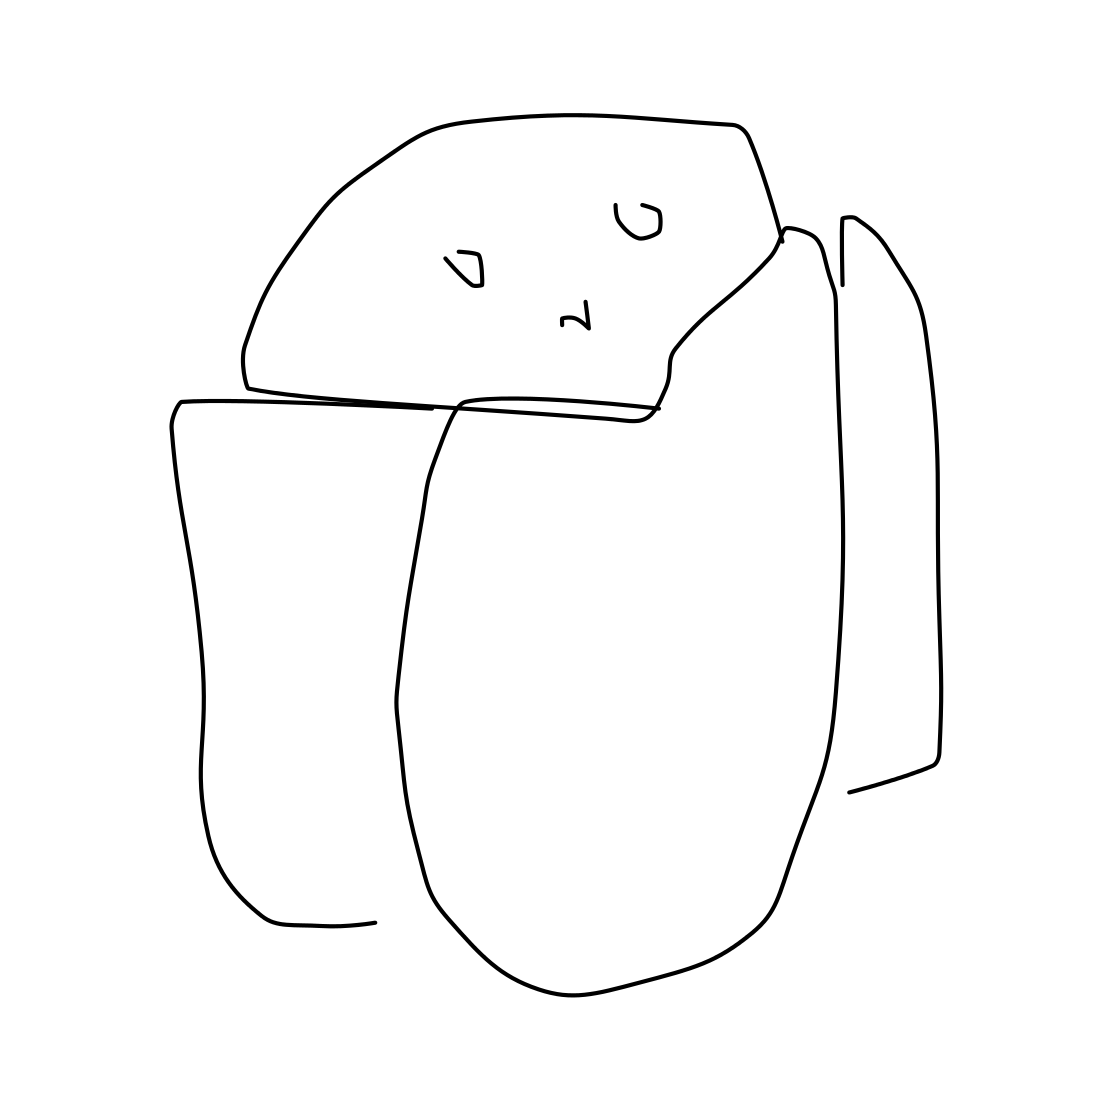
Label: owl